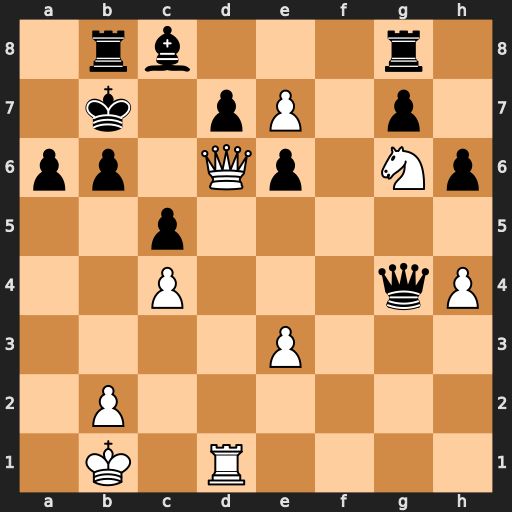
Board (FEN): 1rb3r1/1k1pP1p1/pp1Qp1Np/2p5/2P3qP/4P3/1P6/1K1R4
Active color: w
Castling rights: -
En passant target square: -
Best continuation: Nf8 Qh5 Nxd7 Qxd1+ Qxd1 Bxd7 Qxd7+